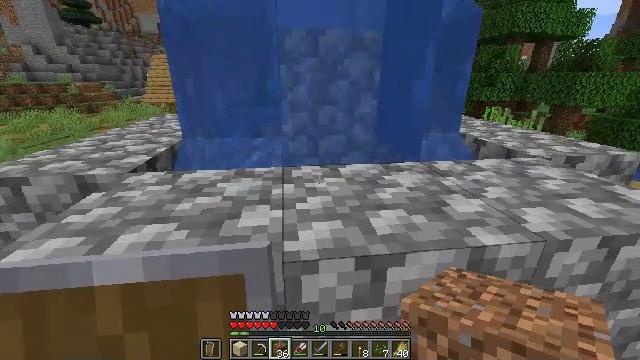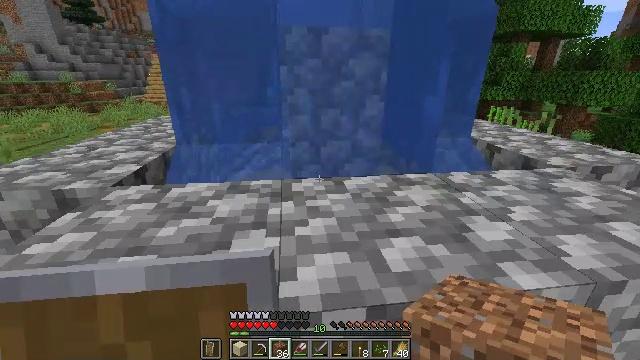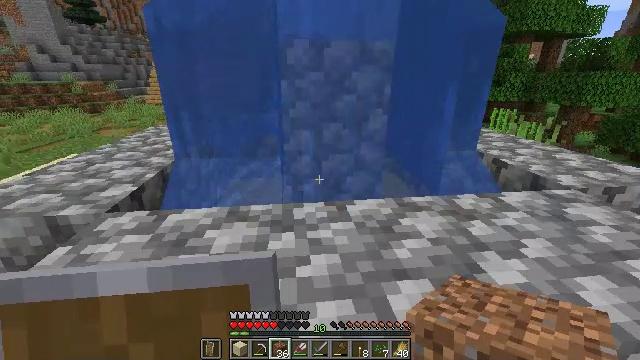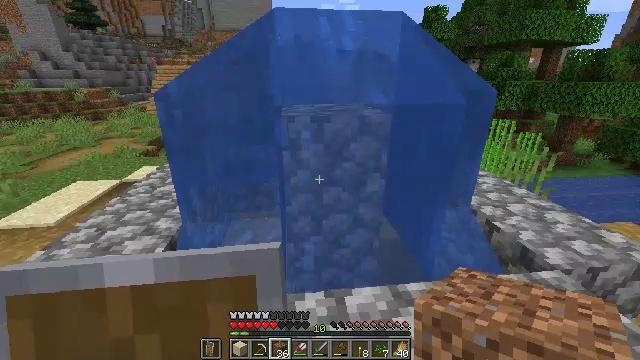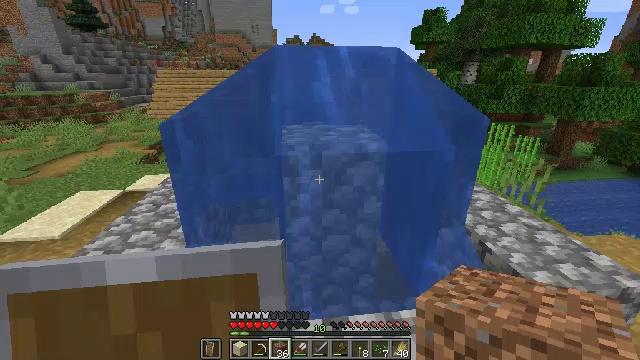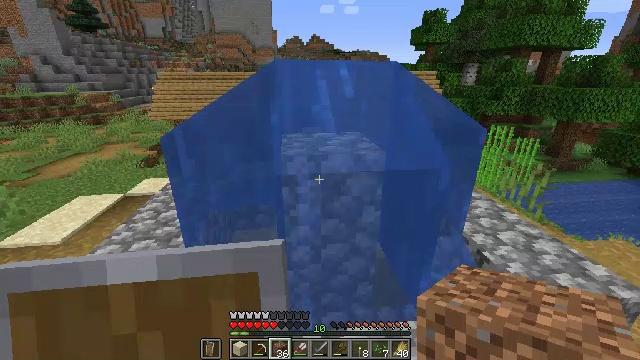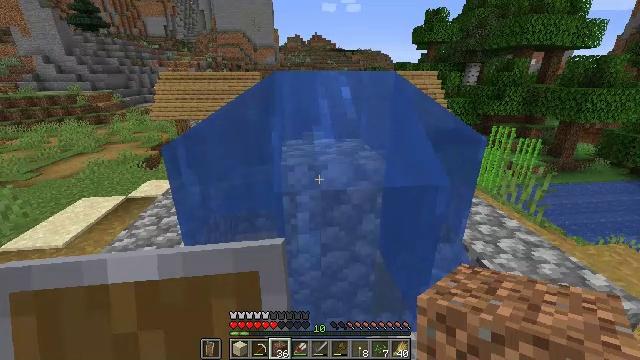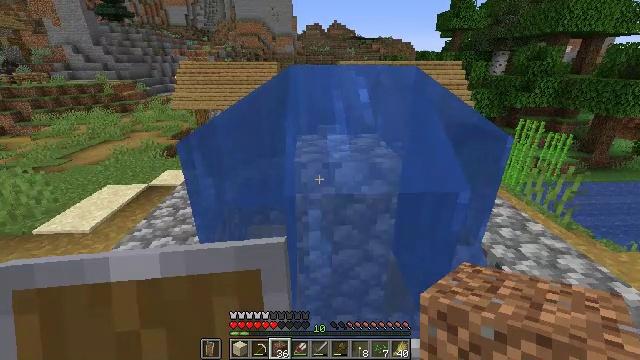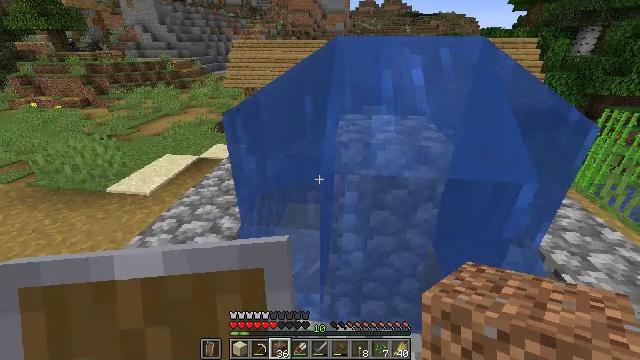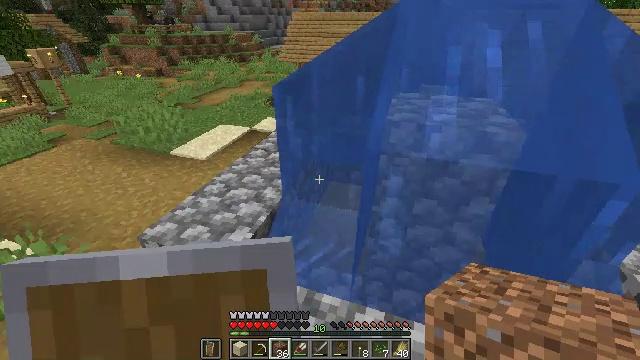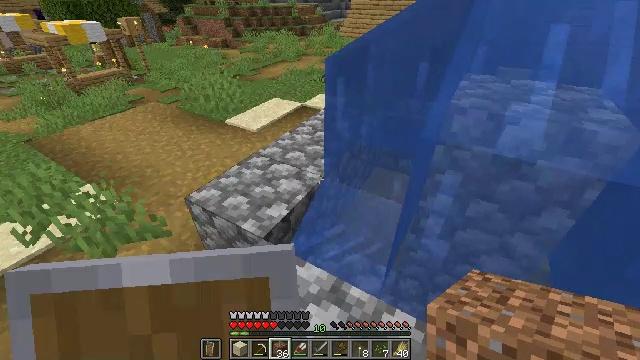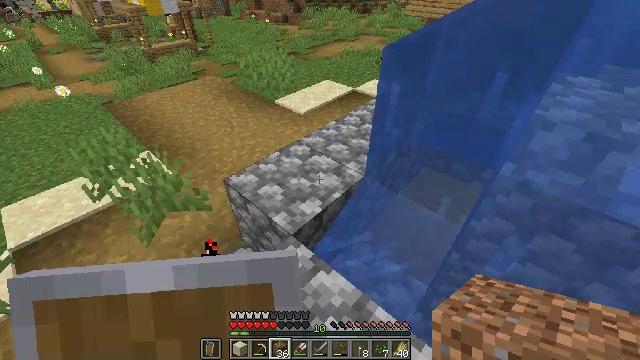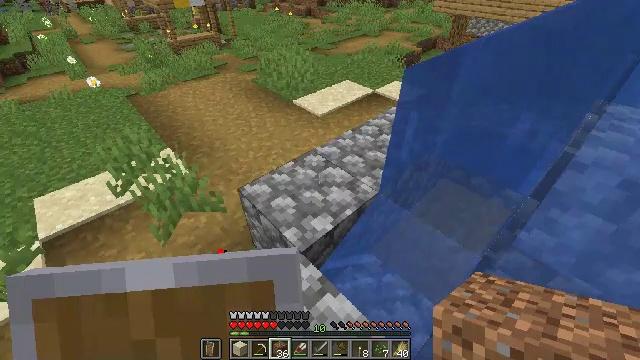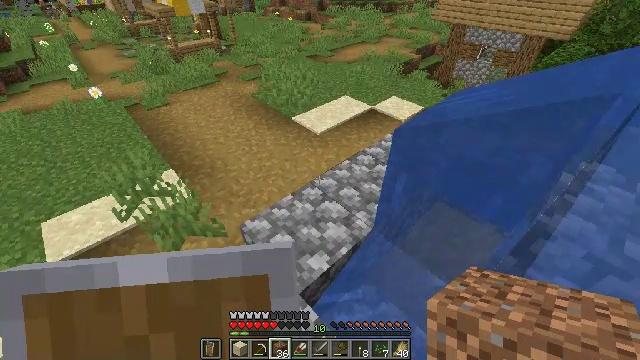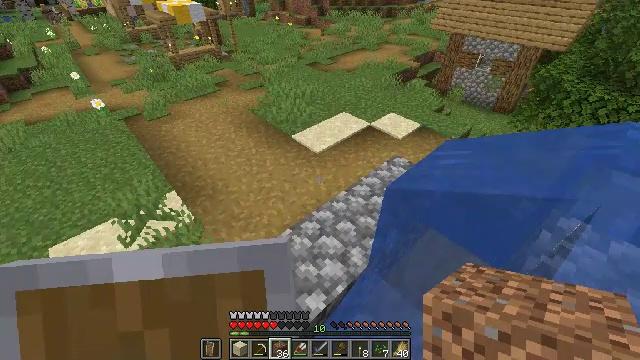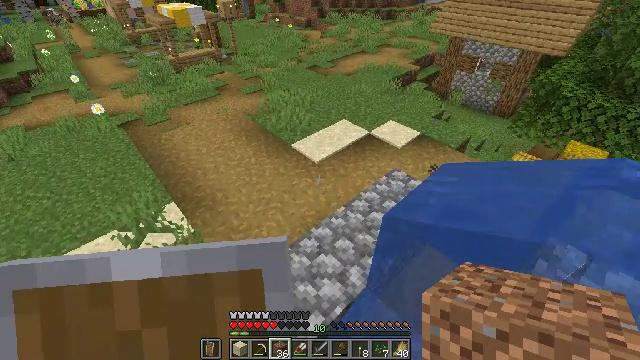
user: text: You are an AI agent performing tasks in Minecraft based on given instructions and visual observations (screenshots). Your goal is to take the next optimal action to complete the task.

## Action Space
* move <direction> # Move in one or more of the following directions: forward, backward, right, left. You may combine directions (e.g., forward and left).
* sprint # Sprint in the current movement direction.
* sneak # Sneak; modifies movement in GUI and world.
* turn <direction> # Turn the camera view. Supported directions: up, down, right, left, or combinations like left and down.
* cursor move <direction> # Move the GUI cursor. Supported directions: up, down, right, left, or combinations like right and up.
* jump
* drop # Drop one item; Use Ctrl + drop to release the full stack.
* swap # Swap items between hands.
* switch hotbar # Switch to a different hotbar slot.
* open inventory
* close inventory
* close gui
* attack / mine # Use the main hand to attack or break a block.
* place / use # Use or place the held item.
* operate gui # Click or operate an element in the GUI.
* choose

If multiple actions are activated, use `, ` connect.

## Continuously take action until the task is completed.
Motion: motion action
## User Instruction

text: Attack the hay block to get hay.
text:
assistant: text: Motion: move forward
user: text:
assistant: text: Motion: move forward, jump
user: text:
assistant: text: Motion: move forward, jump
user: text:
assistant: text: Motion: move forward, jump
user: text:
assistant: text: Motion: move forward, jump
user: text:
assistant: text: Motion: move forward, jump
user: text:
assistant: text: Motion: move forward, turn left and down, jump
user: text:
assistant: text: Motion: move forward, turn left and down, jump
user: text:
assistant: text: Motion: move forward, turn left and down, jump
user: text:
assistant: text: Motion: move forward, turn left and down, jump
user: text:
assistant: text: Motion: move forward, turn left and down, jump
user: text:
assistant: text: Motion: move forward, turn left and down, jump
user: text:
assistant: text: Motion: move forward, jump
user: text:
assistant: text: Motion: move forward, jump
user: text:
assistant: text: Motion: move forward, jump
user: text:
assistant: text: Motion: move forward, jump
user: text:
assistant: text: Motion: move forward, turn left and up, jump
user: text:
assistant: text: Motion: move forward, turn left and up, jump
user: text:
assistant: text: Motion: move forward, turn left and up, jump
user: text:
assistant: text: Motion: move forward, jump
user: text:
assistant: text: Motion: move forward, jump
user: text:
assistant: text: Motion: move forward, jump
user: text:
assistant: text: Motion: move forward, jump
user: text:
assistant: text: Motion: move forward, jump
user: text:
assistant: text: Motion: move forward
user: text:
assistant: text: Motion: move forward
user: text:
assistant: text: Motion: move forward
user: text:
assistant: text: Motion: move forward
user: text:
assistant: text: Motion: move forward
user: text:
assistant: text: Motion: move forward, turn down